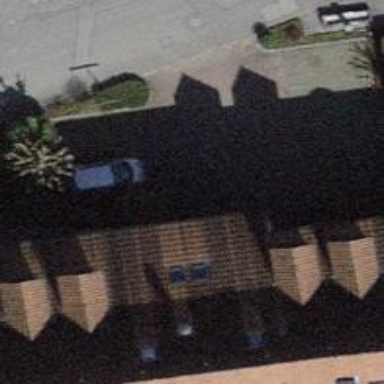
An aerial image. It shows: Building with tiled roof.